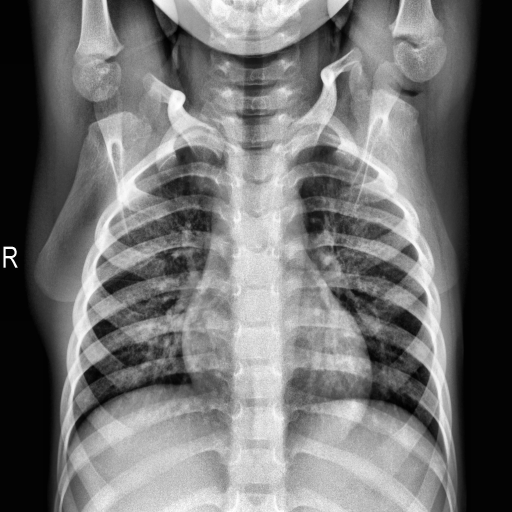
Finding: NORMAL